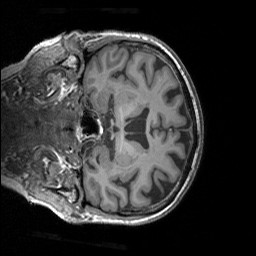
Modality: T1w
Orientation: coronal
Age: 79
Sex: female
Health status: healthy
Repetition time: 1.9 s
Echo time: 0.00252 s